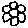
Label: flower